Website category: university
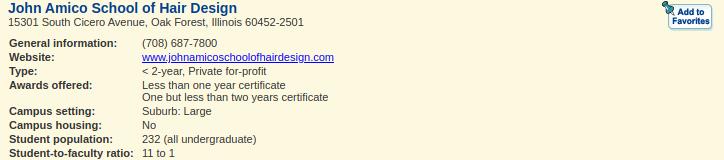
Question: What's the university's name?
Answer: John Amico School of Hair Design

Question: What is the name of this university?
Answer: John Amico School of Hair Design

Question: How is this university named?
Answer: John Amico School of Hair Design

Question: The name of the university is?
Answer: John Amico School of Hair Design

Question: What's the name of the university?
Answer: John Amico School of Hair Design

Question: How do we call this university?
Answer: John Amico School of Hair Design

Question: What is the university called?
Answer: John Amico School of Hair Design

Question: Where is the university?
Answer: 15301 South Cicero Avenue, Oak Forest, Illinois 60452-2501

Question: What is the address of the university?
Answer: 15301 South Cicero Avenue, Oak Forest, Illinois 60452-2501

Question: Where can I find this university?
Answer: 15301 South Cicero Avenue, Oak Forest, Illinois 60452-2501

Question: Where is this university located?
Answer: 15301 South Cicero Avenue, Oak Forest, Illinois 60452-2501

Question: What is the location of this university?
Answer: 15301 South Cicero Avenue, Oak Forest, Illinois 60452-2501

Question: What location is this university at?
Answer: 15301 South Cicero Avenue, Oak Forest, Illinois 60452-2501

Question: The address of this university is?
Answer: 15301 South Cicero Avenue, Oak Forest, Illinois 60452-2501

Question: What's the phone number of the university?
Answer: (708) 687-7800

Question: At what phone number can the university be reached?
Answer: (708) 687-7800

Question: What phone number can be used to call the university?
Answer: (708) 687-7800

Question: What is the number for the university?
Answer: (708) 687-7800

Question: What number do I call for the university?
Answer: (708) 687-7800

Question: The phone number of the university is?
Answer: (708) 687-7800

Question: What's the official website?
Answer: www.johnamicoschoolofhairdesign.com

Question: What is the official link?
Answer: www.johnamicoschoolofhairdesign.com

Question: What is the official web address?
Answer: www.johnamicoschoolofhairdesign.com

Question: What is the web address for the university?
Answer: www.johnamicoschoolofhairdesign.com

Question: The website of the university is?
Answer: www.johnamicoschoolofhairdesign.com

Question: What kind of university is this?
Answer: < 2-year, Private for-profit

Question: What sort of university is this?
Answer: < 2-year, Private for-profit

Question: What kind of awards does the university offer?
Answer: Less than one year certificate One but less than two years certificate

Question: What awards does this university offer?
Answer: Less than one year certificate One but less than two years certificate

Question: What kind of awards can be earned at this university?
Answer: Less than one year certificate One but less than two years certificate

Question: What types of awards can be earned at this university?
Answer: Less than one year certificate One but less than two years certificate

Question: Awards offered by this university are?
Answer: Less than one year certificate One but less than two years certificate

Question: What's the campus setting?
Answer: Suburb: Large

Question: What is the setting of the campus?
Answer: Suburb: Large

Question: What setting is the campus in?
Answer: Suburb: Large

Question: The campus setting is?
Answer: Suburb: Large

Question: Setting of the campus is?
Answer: Suburb: Large

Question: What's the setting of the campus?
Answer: Suburb: Large

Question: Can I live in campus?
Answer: No

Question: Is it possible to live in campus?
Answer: No

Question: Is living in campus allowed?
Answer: No

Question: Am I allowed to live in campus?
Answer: No

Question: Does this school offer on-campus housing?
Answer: No

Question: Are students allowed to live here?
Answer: No

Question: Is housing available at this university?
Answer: No

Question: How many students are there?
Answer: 232 (all undergraduate)

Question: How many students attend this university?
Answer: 232 (all undergraduate)

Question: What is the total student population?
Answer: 232 (all undergraduate)

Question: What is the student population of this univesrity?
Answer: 232 (all undergraduate)

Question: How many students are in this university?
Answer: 232 (all undergraduate)

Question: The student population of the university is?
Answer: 232 (all undergraduate)

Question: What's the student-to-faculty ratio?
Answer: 11 to 1

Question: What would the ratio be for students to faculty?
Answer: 11 to 1

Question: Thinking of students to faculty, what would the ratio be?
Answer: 11 to 1

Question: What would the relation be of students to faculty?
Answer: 11 to 1

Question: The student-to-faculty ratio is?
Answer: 11 to 1

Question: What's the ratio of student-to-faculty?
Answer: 11 to 1

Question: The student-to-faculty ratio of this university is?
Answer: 11 to 1